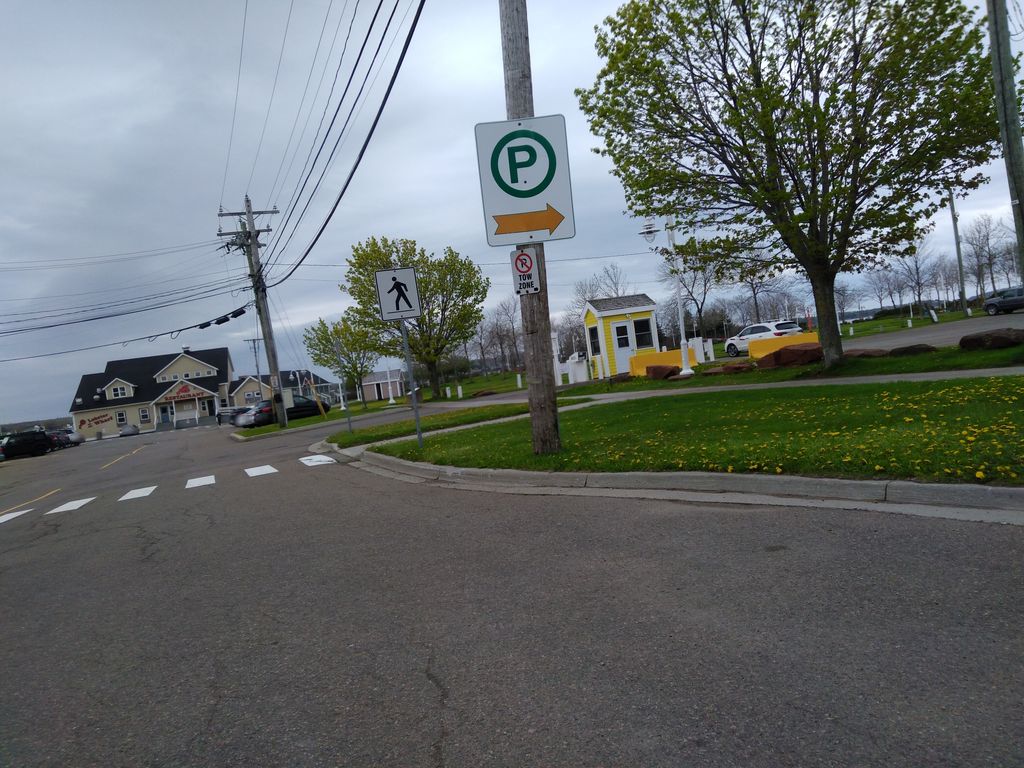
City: charlottetown